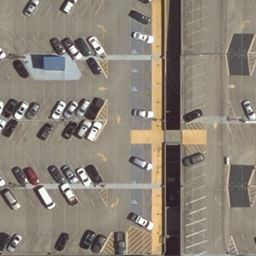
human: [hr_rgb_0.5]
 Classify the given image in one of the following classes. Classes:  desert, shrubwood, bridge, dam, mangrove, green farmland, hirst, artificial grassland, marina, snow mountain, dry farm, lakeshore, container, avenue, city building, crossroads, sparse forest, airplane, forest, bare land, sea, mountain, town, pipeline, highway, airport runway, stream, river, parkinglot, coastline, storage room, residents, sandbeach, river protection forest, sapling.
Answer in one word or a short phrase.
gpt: parkinglot